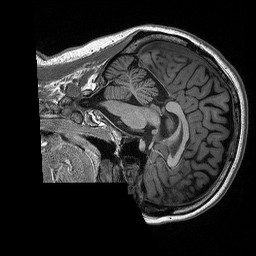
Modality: T1w
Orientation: sagittal
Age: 33
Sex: female
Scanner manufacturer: siemens
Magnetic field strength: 3 T
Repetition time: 2.3 s
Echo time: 0.00298 s